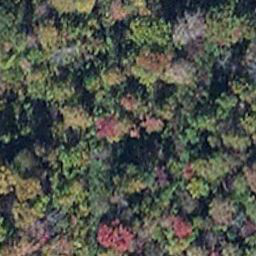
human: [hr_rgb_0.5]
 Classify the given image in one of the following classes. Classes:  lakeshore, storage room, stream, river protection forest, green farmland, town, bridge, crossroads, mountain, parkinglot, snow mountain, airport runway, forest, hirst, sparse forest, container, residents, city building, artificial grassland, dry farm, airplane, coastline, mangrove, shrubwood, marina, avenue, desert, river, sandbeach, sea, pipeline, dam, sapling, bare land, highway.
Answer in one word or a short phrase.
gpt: mangrove